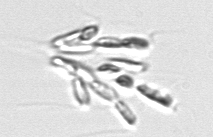
Label: Dinobryon